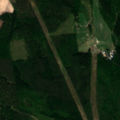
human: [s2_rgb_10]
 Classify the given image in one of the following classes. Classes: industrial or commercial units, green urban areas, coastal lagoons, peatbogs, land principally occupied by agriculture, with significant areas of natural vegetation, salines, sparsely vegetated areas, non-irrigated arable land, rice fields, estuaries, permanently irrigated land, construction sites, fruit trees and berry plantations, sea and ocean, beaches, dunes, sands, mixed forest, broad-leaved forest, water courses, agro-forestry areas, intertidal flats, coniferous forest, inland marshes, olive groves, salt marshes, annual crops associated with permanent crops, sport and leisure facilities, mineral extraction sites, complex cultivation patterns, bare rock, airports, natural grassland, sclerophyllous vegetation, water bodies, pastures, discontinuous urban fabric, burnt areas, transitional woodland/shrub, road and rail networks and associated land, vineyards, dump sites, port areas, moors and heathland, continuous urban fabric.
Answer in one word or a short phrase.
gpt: land principally occupied by agriculture, with significant areas of natural vegetation, mixed forest, transitional woodland/shrub